Question: When trying to upgrade Android SDK Tools to revision 16, I am getting the following error:
> Failed to rename directory C:ndroid-sdk-windows ools to
C:ndroid-sdk-windows emp\ToolPackage.old01.Done. Nothing was installed.

I try to do, including providing FULL permissions (in addition to the special permissions it already had) to Administrator, helps.
Also, I don't know of anything that is accessing those directories.
How do I fix this problem?
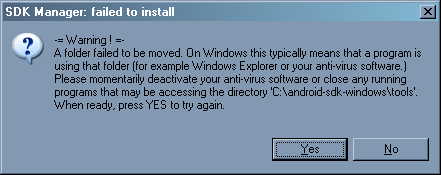
Answer: This is how I fixed it in Windows 7:
Make a copy of the ' ools' folder, name it something like '\copy'. So you should have 'c:ndroid-sdk-windows\copy'. Now run 'android.bat' from the '\copy' folder with Admin privileges. This should prevent the issue with items currently being open in the ' ools' folder.